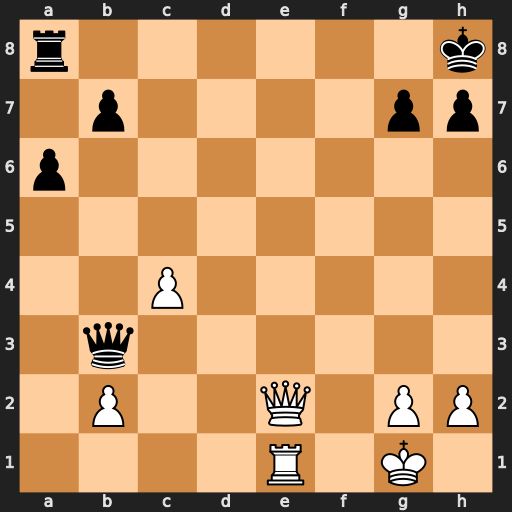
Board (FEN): r6k/1p4pp/p7/8/2P5/1q6/1P2Q1PP/4R1K1
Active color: w
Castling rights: -
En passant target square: -
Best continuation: Qe8+ Rxe8 Rxe8#